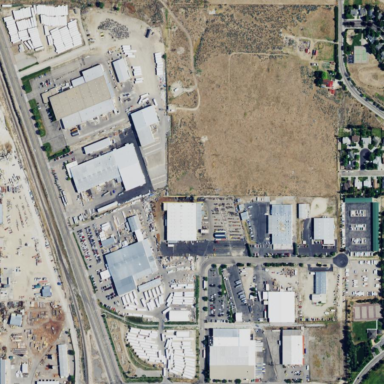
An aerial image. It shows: Industrial area.